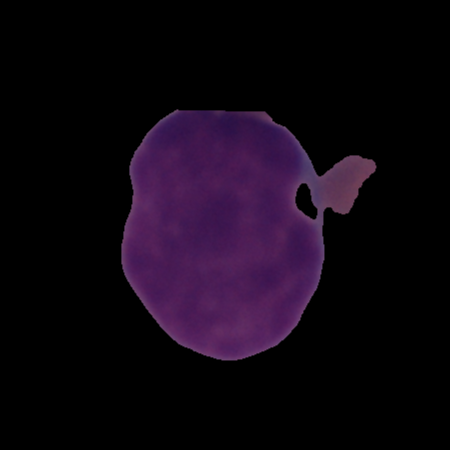
Label: cancer